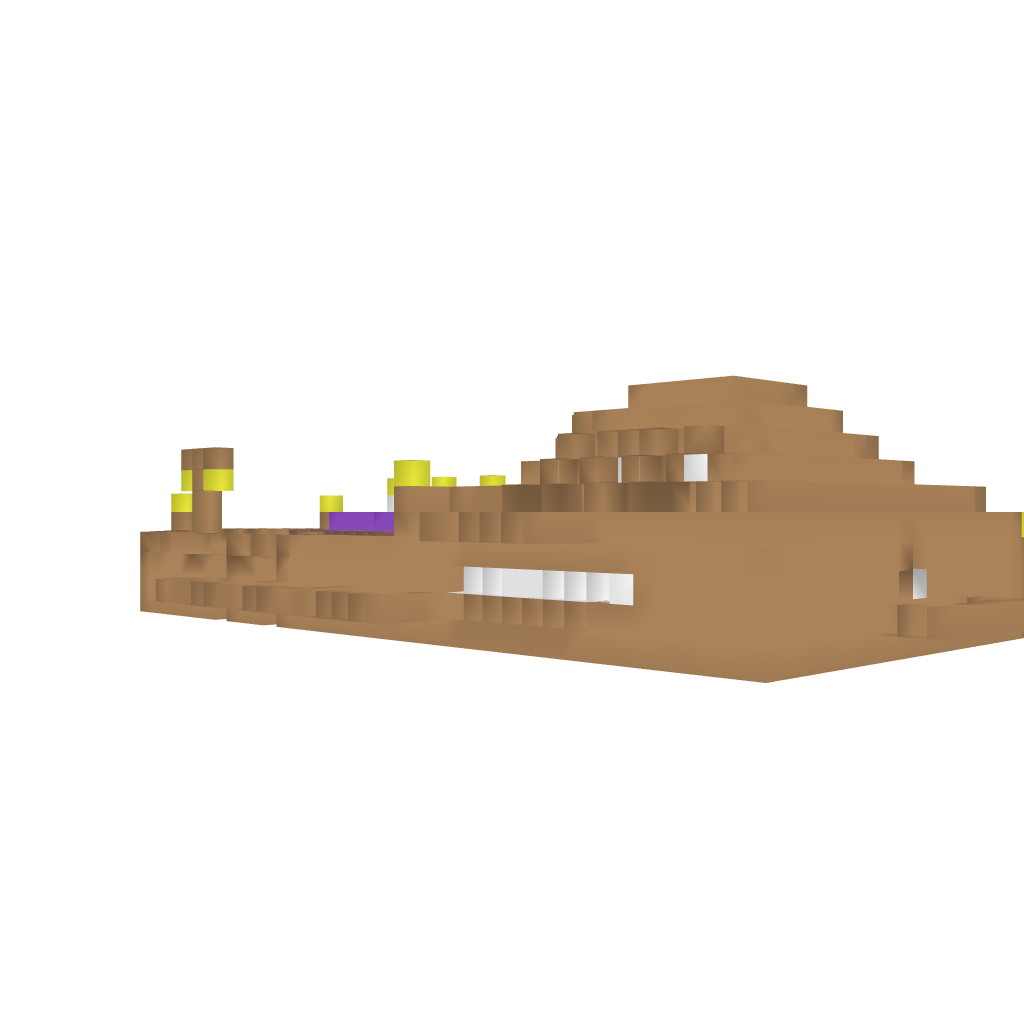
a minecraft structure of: Cannon Boat bad low quality